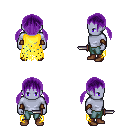
a pixel art fantasy rpg character, male body template, dark elf, purple skin, yellow tattered cape, teal pants, purple twin-tailed hairstyle, cloth bracers, brown shoes, dagger, four views (front, back, left, right), 2x2 character sprite sheet, small pixel art, hard edges, no anti-aliasing